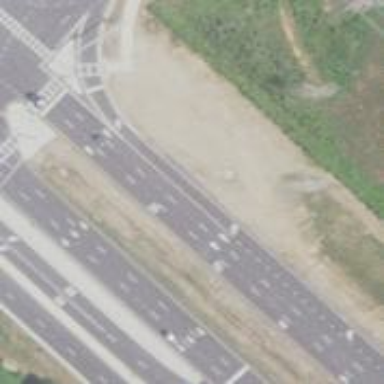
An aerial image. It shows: This image shows trunk highway that functions as expressway.